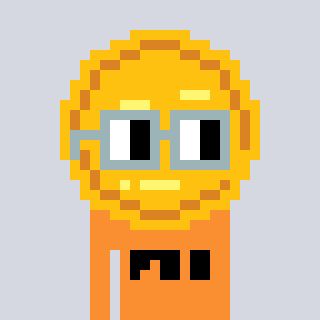
a pixel art character with square dark gray glasses, a medal-shaped head and a orange-colored body on a cool background